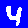
Digit: 4